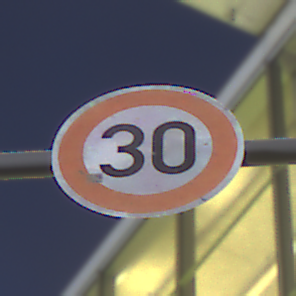
Verkehrszeichen: Geschwindigkeit30
Umgebung: Outdoor, Urban
Tageszeit: Night
Wetter: PartlyCloudy
Licht: Artificial
Jahreszeit: NotSpecified
Kontrast: HighContrast